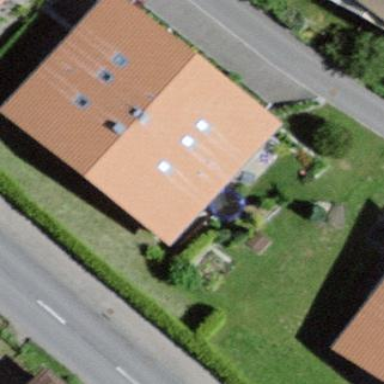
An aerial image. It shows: Residential building.